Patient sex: M
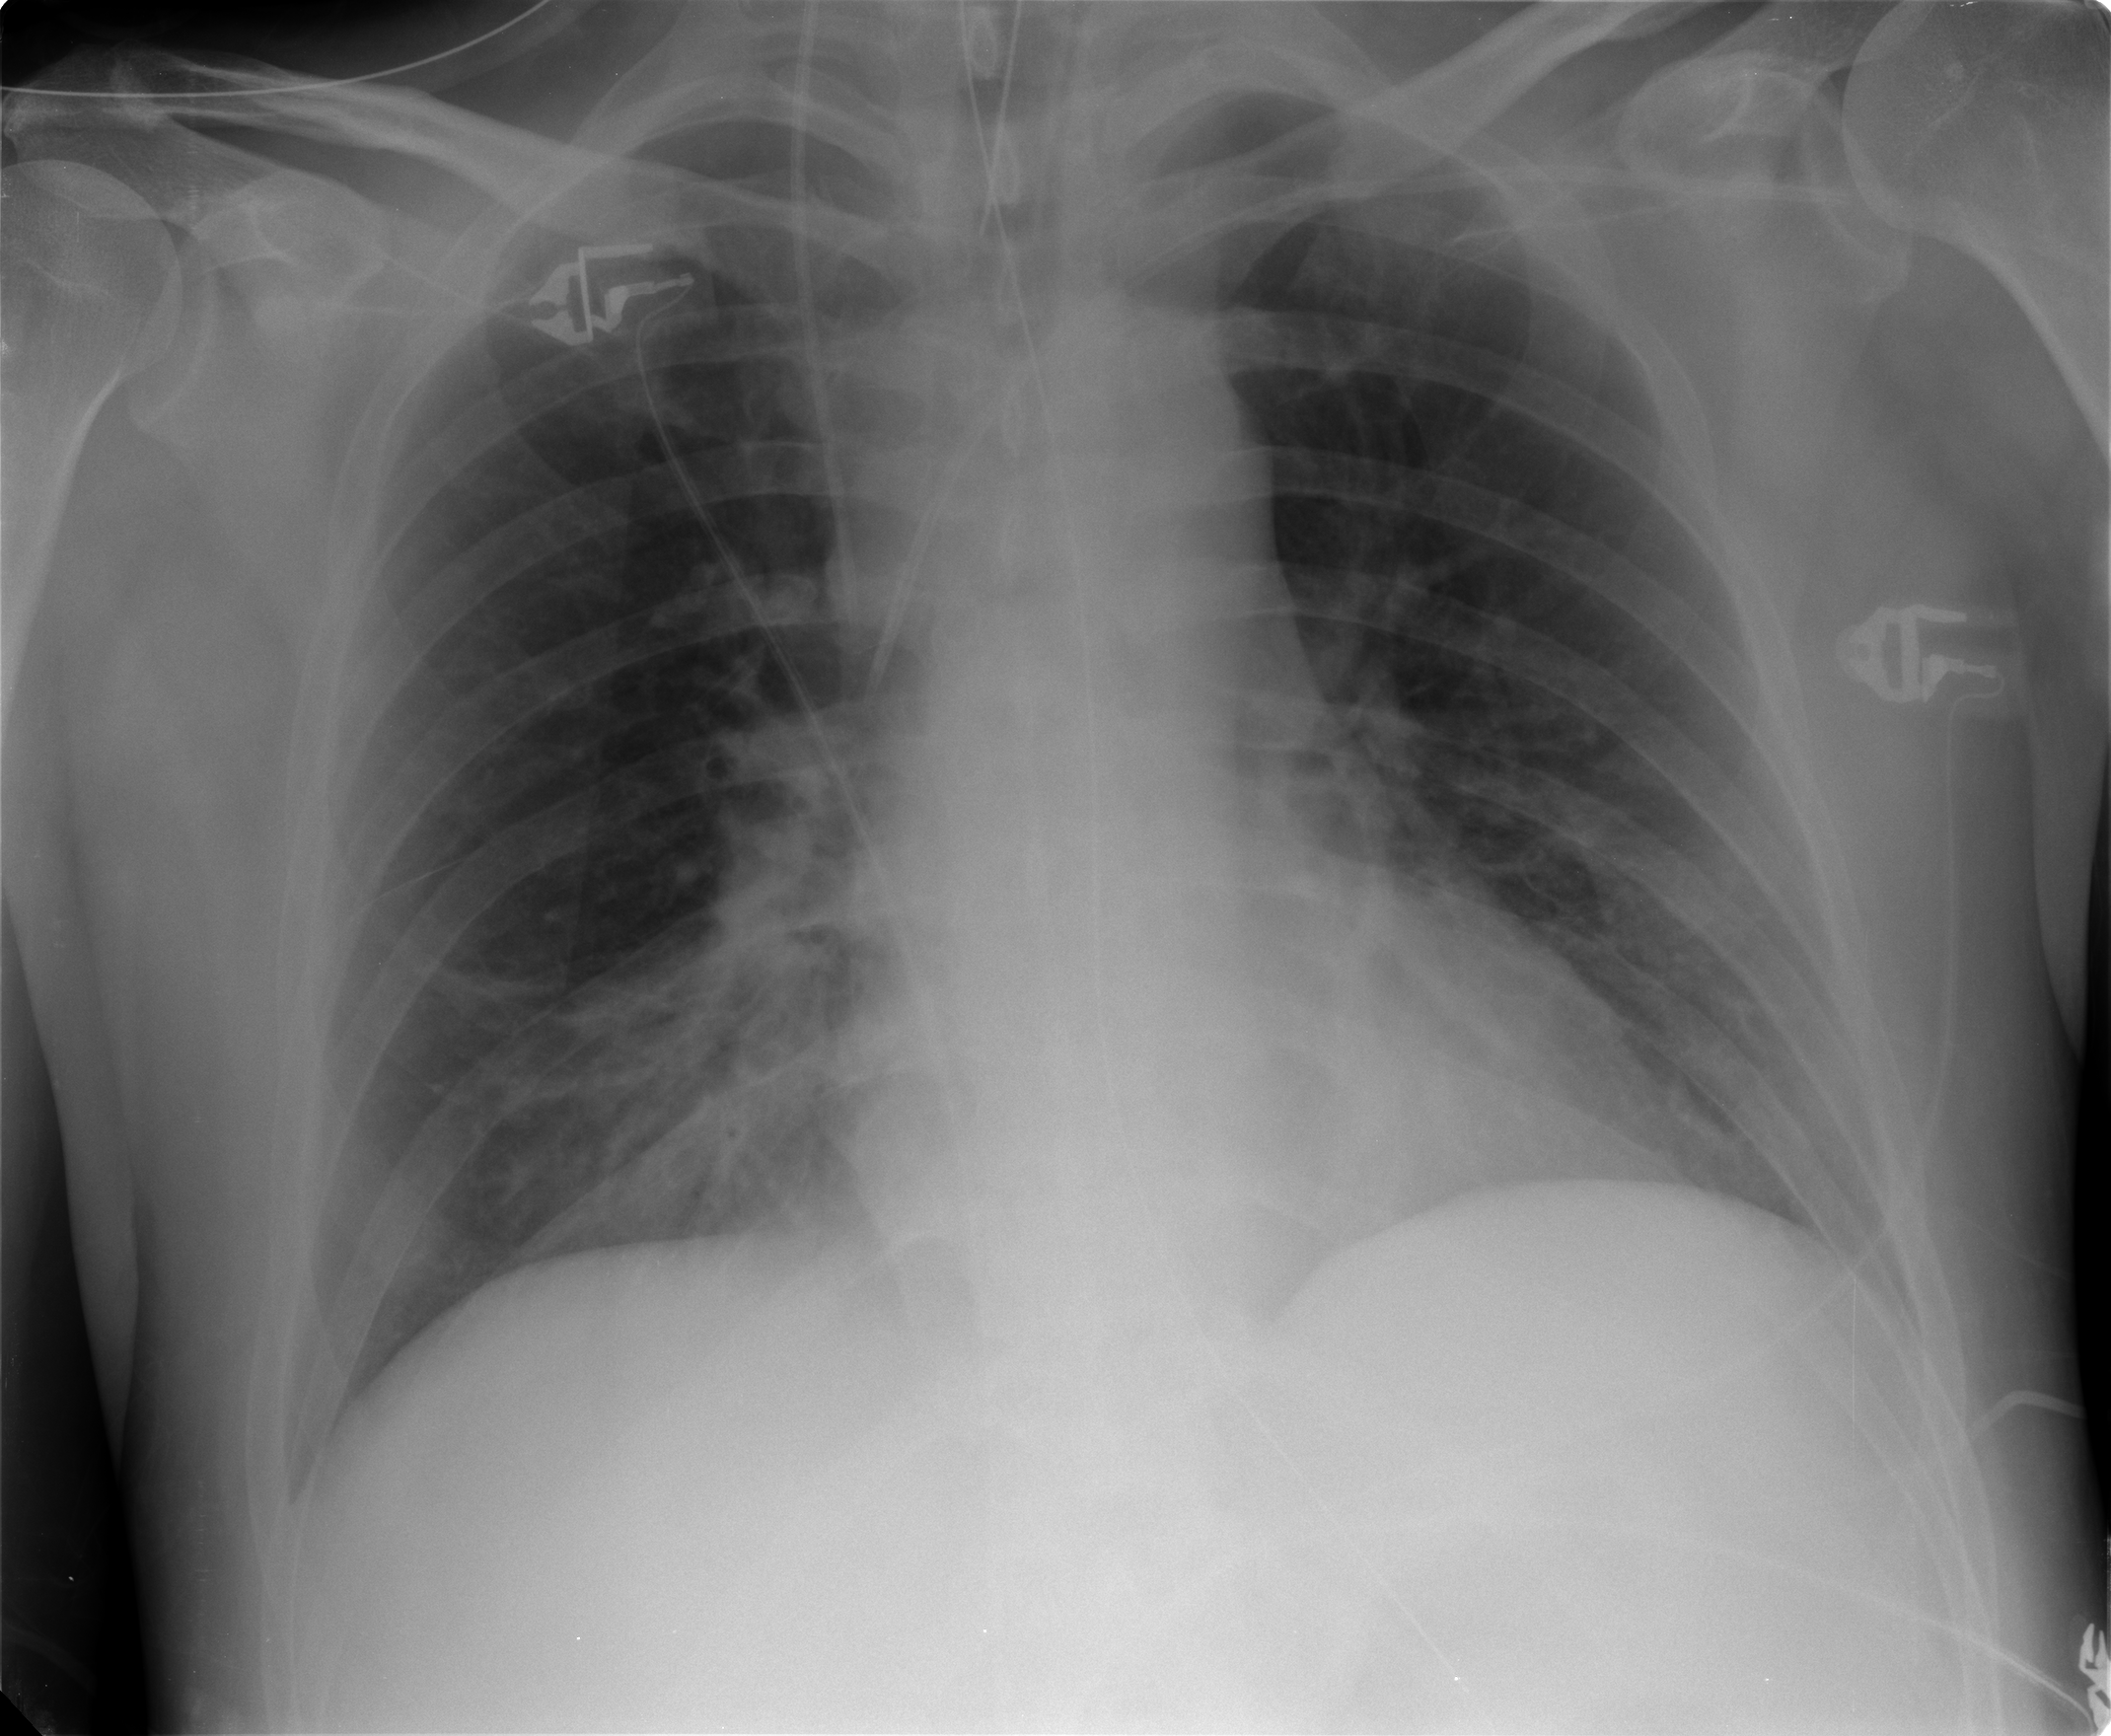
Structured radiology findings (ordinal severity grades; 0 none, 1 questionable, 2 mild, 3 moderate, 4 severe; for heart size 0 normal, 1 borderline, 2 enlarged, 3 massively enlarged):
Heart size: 0
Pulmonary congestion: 1
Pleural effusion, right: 0
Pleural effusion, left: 0
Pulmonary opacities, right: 2
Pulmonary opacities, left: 0
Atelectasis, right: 2
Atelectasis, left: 1